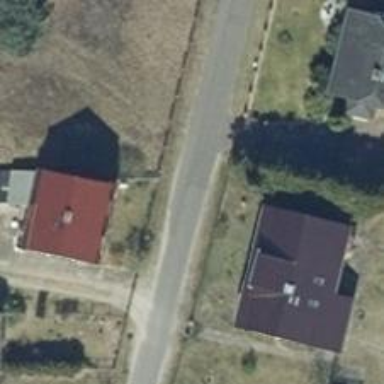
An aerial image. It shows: Residential road with asphalt surface.